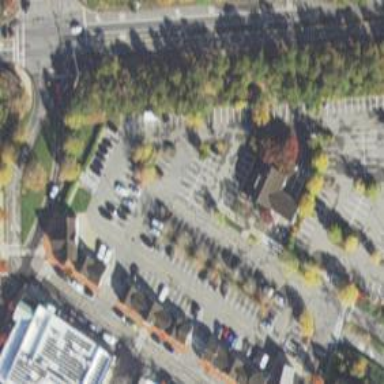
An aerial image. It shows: Parking space.